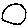
Label: circle